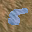
Label: 5